Question: I'm actually implementing a shuffling function with an un-shuffling function. I'm using the Fisher-Yates algorithm with pseudo random number generator with a fixed seed. The unshuffled string doesn't look like the initial string, however.
I've checked if my random array is the same in the shuffling function and the un-shuffling function. The unshuffling function is the same as the shuffling function but in reverse.
Here is my shuffling function :
'''
void shuffle(char * phrase)
{
int size_phrase = strlen(phrase);
srand(seed);
int * rdm_array = (int*)malloc(sizeof(int)*size_phrase);
int i;
for(i = 0; i < size_phrase; i++)
{
rdm_array[i] = rand()%size_phrase;
//printf("%d", rdm_array[i]);
}
//begin shuffle here
int j;
int k = 0;
for(j = size_phrase -1 ; j > 0 ; j-- , k++)
{
int rdm_nb = rdm_array[k];
char temp = phrase[j];
phrase[j] = phrase[rdm_nb];
phrase[rdm_nb] = temp;
}
free(rdm_array);
}
'''
And here is my unshuffling function :
'''
void unshuffle(char * phrase)
{
int size_phrase = strlen(phrase);
srand(seed);
int * rdm_array = (int*)malloc(sizeof(int)*size_phrase);
int i;
for(i = 0; i < size_phrase; i++)
{
rdm_array[i] = rand()%size_phrase;
//printf("%i", rdm_array[i]);
}
//On commence le melange ici
int j;
int k = size_phrase-1;
for(j = 0 ; j < size_phrase ; j++ , k--)
{
int rdm_nb = rdm_array[k];
char temp = phrase[j];
phrase[j] = phrase[rdm_nb];
phrase[rdm_nb] = temp;
}
free(rdm_array);
}
'''
And here is my Output :

It looks like it's missing one loop or something like that.
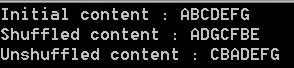
Answer: Add a 'printf' to show what gets exchanged in both 'shuffle' and 'unshuffle' like this
'''
/* after this line */
int rdm_nb = rdm_array[k];
/* insert debug output */
printf("%d <-> %d
", j, rdm_nb);
'''
You will see that in function 'shuffle' variable 'j' counts from 'size_phrase -1' to '1' while in 'unshuffle' it counts from '0' to 'size_phrase -1'.
Probably you should change the 'for' loop in 'shuffle' to
'''
for(j = size_phrase -1 ; j >= 0 ; j-- , k++)
'''